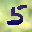
Label: 5